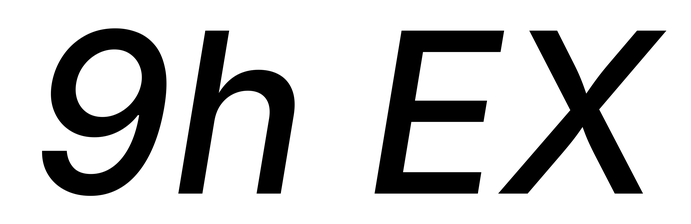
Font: Inter-Italic_Medium_Italic